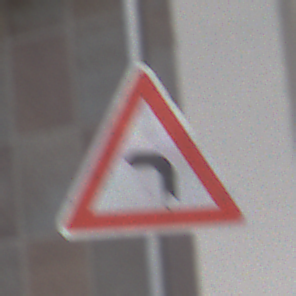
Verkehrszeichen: KurveLinks
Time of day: MorningAfternoon
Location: Roofed (Urban)
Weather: PartlyCloudy
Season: NotSpecified
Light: Natural